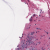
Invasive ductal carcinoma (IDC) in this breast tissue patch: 0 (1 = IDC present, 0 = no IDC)